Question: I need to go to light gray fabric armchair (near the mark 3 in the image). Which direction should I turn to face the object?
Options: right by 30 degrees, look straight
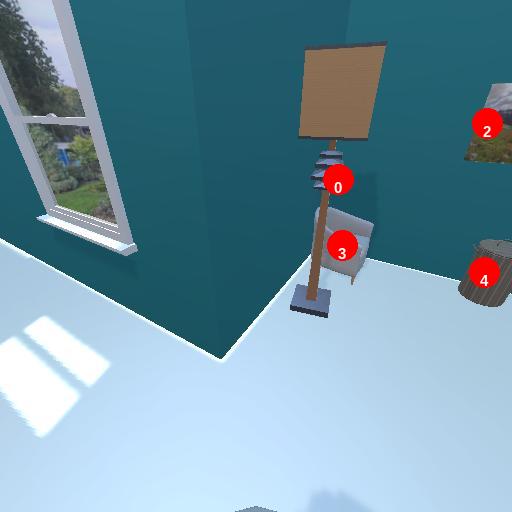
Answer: right by 30 degrees